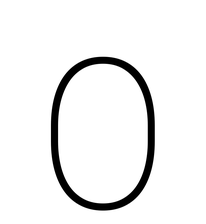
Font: Roboto_Condensed_Thin